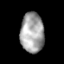
Tissue: lung
Cell type: Others
Senescence score: 0.577
Nuclear area (px): 921
Mean DAPI intensity: 164.281